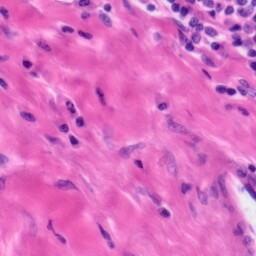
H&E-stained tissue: Tonsil